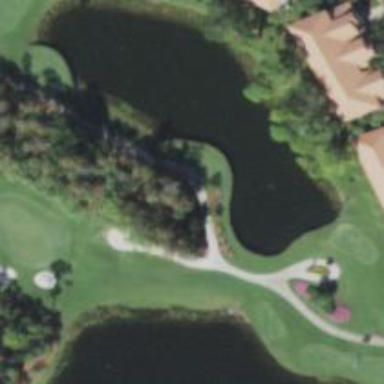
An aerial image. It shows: Path for both roads and golfers.